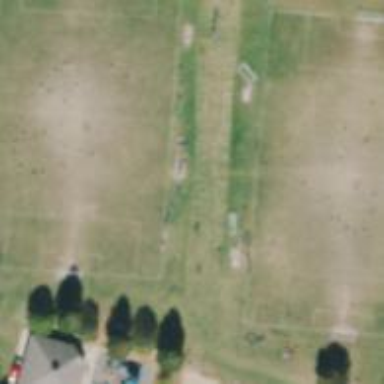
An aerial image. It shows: Soccer pitch for leisure land activities.